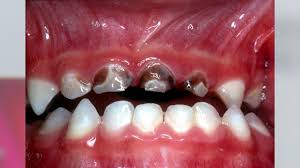
Condition: Caries